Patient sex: F
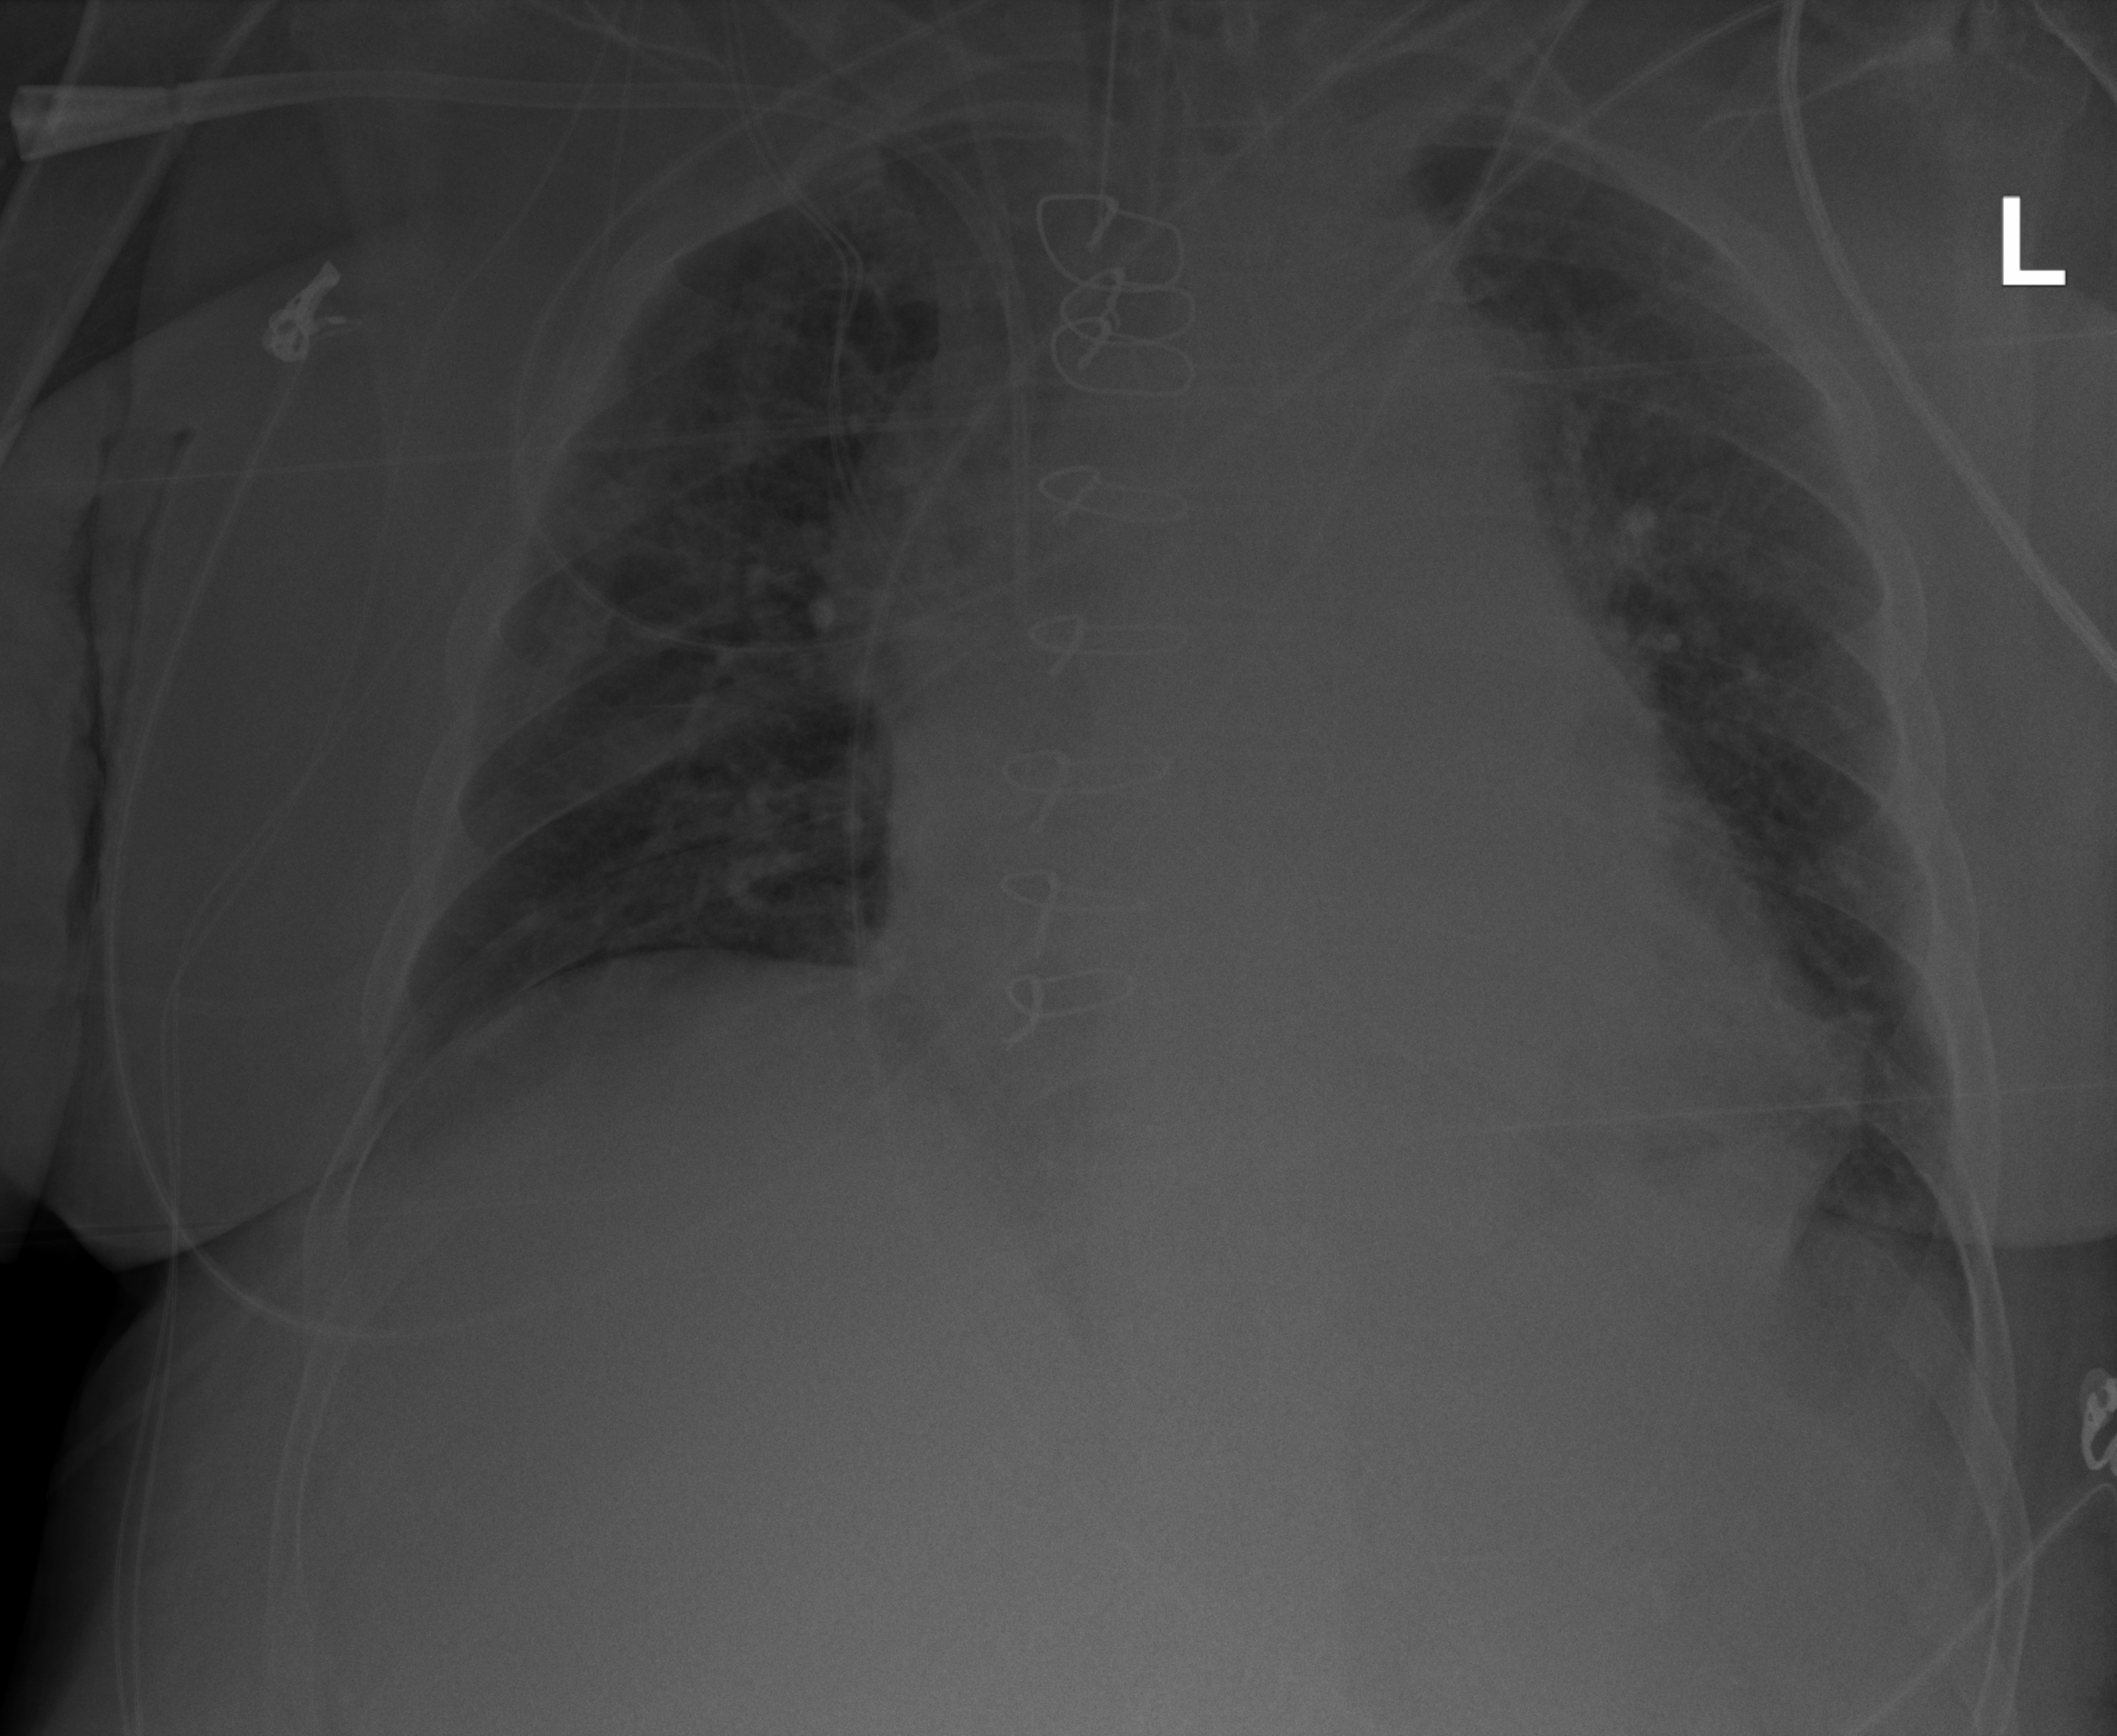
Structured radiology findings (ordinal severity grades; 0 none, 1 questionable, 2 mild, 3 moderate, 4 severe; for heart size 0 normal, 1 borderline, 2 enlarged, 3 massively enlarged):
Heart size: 2
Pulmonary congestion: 2
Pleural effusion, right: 0
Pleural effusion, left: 2
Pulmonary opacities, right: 2
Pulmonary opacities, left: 2
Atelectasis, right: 0
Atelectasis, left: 2